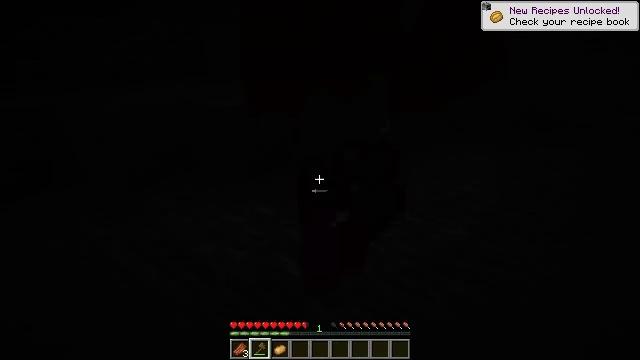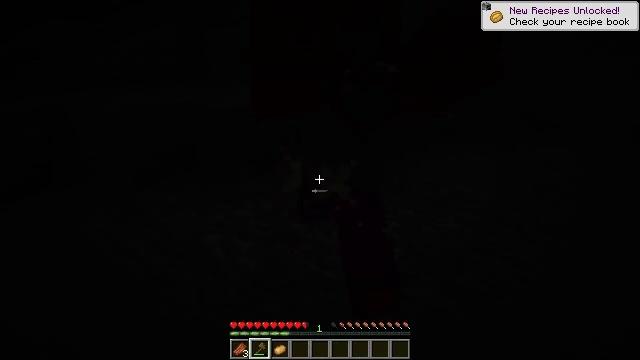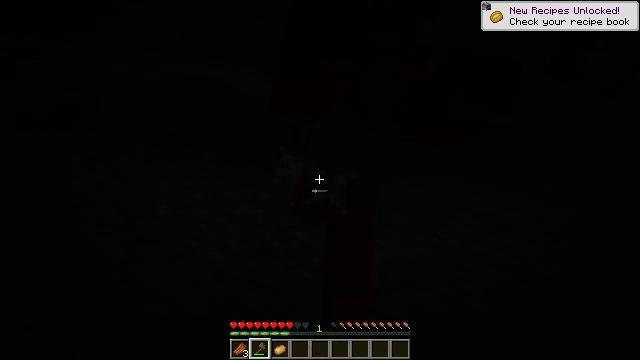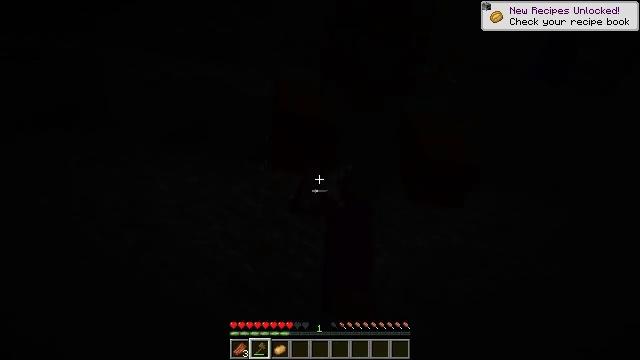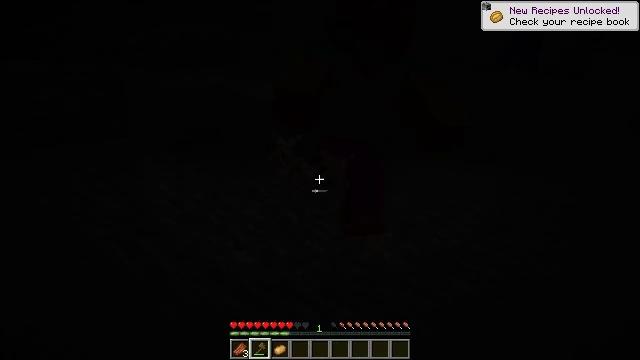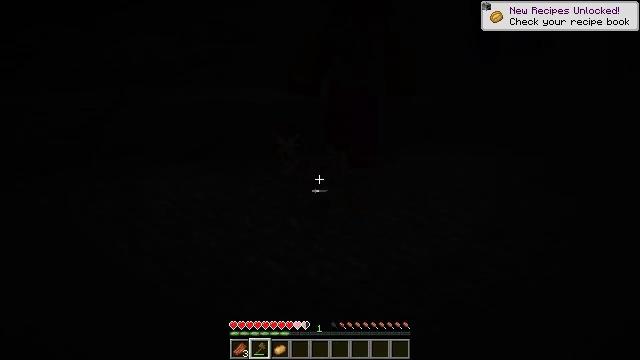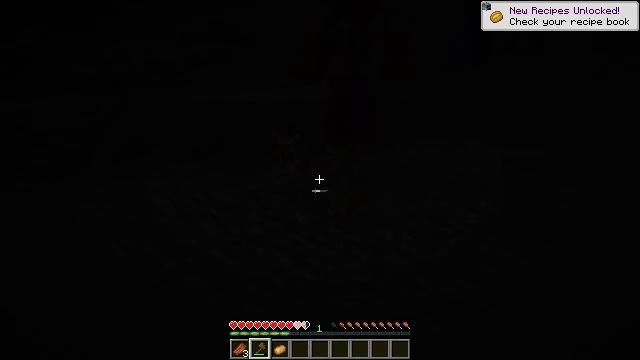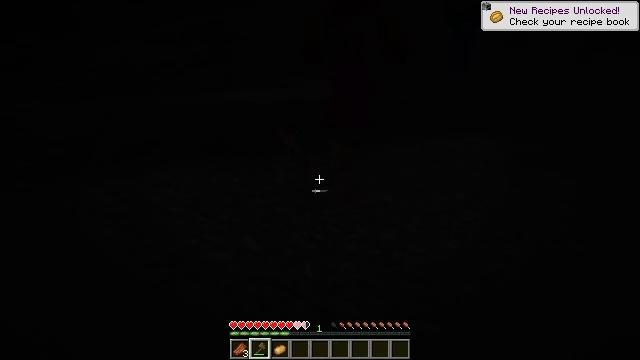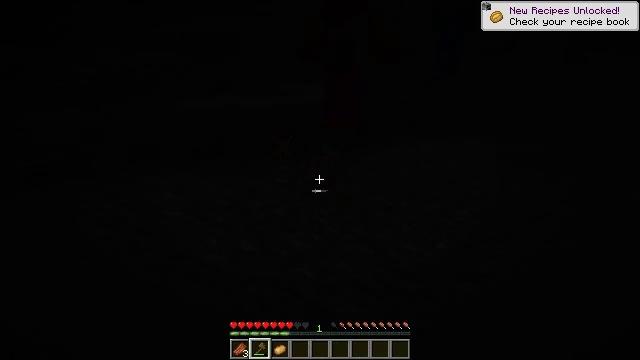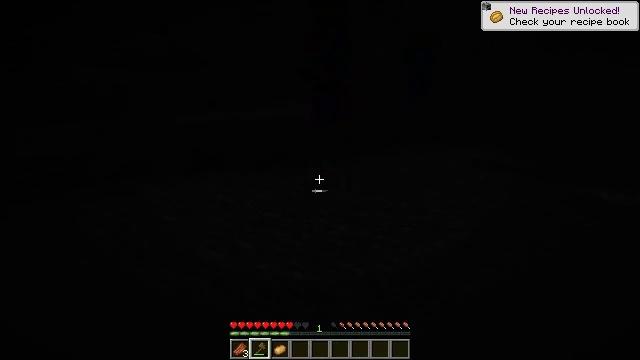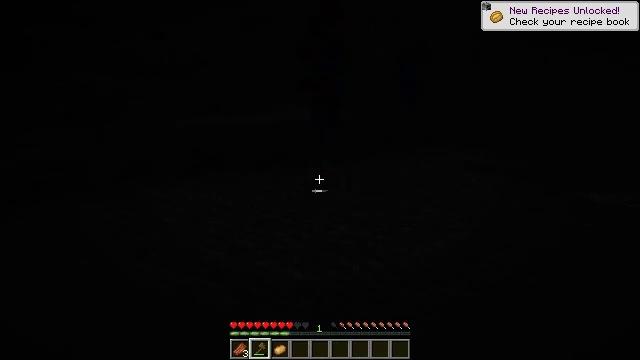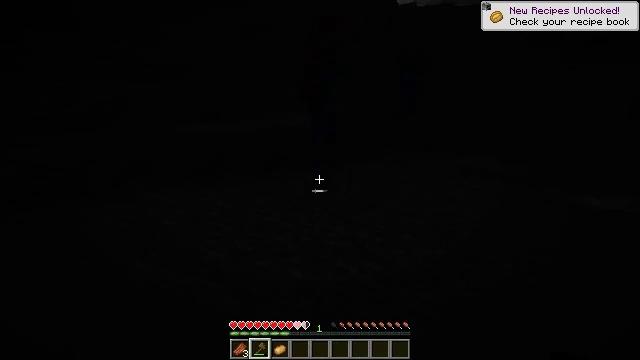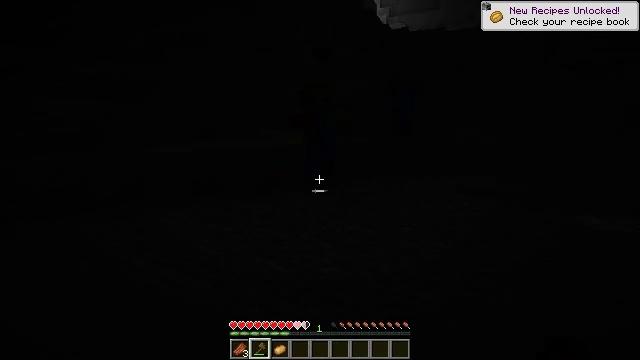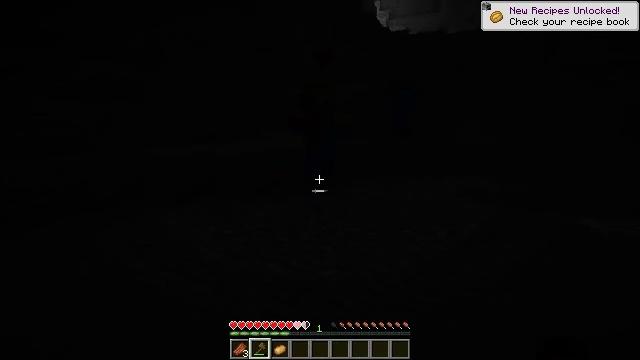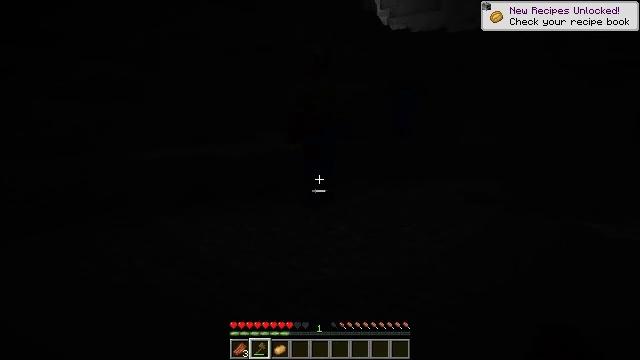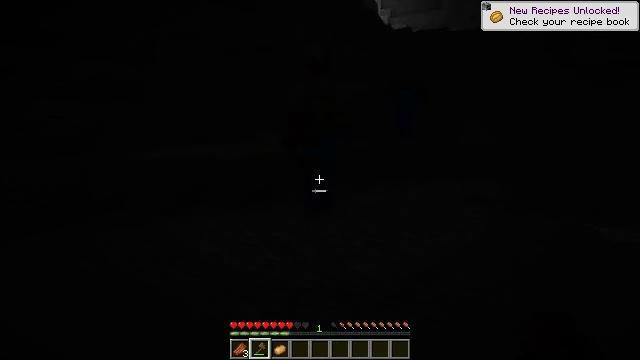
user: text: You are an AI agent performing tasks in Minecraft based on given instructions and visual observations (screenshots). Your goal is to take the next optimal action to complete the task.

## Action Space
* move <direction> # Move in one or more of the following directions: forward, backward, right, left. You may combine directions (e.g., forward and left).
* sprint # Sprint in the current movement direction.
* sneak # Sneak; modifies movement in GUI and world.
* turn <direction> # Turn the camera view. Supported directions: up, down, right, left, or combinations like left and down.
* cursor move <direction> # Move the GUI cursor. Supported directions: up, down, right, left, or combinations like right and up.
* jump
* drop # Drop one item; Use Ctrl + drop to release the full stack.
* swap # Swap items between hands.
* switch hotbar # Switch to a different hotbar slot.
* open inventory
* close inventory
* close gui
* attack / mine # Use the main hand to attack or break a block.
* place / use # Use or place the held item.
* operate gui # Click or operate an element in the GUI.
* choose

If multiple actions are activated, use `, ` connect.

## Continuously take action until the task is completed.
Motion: motion action
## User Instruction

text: Kill a zombie.
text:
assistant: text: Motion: move back
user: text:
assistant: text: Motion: move back, turn up
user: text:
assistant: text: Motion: move back
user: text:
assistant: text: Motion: move back
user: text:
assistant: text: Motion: move back
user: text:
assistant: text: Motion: move back
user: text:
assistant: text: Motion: move back
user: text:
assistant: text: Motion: move back, turn right and up
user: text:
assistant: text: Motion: move back, turn right and up
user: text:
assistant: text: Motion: turn up
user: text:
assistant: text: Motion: move forward, turn up
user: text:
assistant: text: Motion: move forward, turn up
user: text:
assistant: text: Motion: move forward
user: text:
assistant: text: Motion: move forward
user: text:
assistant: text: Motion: move forward
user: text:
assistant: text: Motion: move forward
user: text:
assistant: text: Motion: move forward
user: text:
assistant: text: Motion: move forward, jump
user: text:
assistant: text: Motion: move forward, jump
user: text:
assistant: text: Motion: move forward, jump
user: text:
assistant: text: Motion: move forward, jump
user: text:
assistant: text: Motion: move forward, turn down
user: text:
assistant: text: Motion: move back, turn left and down
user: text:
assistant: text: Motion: move back, turn down, attack / mine
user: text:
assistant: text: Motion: move back, attack / mine
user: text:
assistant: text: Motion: move back, attack / mine
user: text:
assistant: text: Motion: move back, turn right, attack / mine
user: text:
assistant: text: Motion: move back, turn right
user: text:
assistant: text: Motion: move back, turn right
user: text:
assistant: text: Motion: no_op